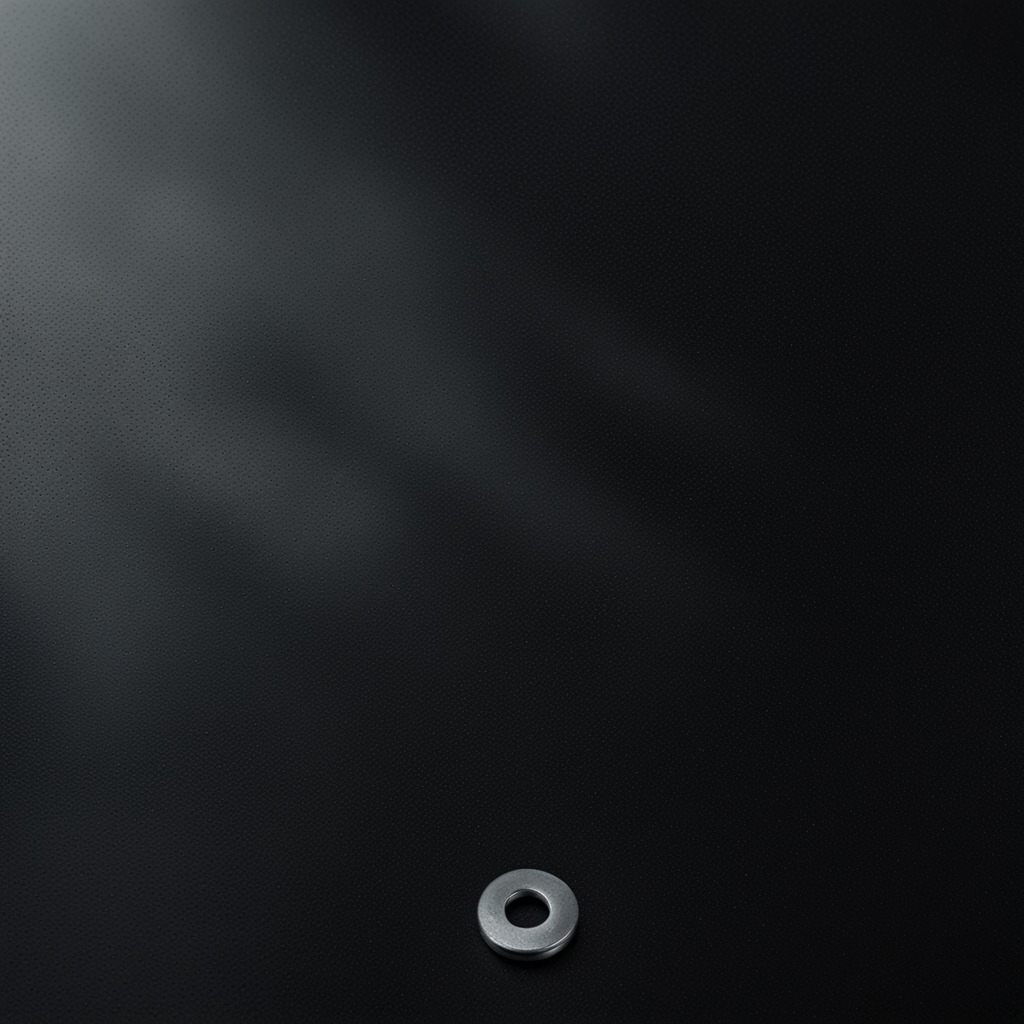
A flat metal washer lies on the clean granite tabletop covered with a black rubber mat inside a workshop at night dim ambient light soft shadows worn but beneath the mat